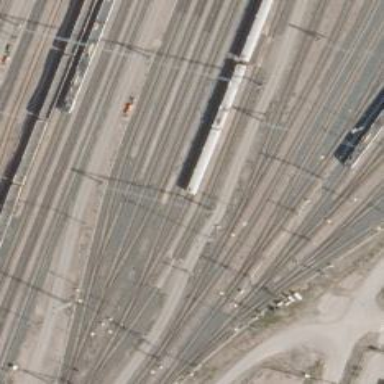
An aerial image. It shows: Railway signal.